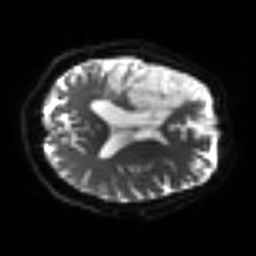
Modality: sbref
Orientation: axial
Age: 56
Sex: male
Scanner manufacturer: siemens
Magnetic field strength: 3 T
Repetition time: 3.2 s
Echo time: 0.081 s